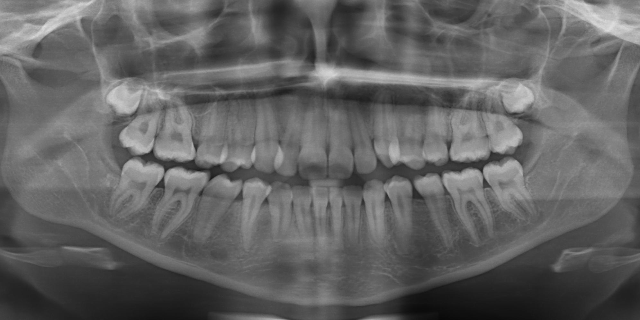
adult